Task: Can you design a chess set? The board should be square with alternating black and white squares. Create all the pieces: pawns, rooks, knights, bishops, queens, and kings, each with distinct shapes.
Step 4393:
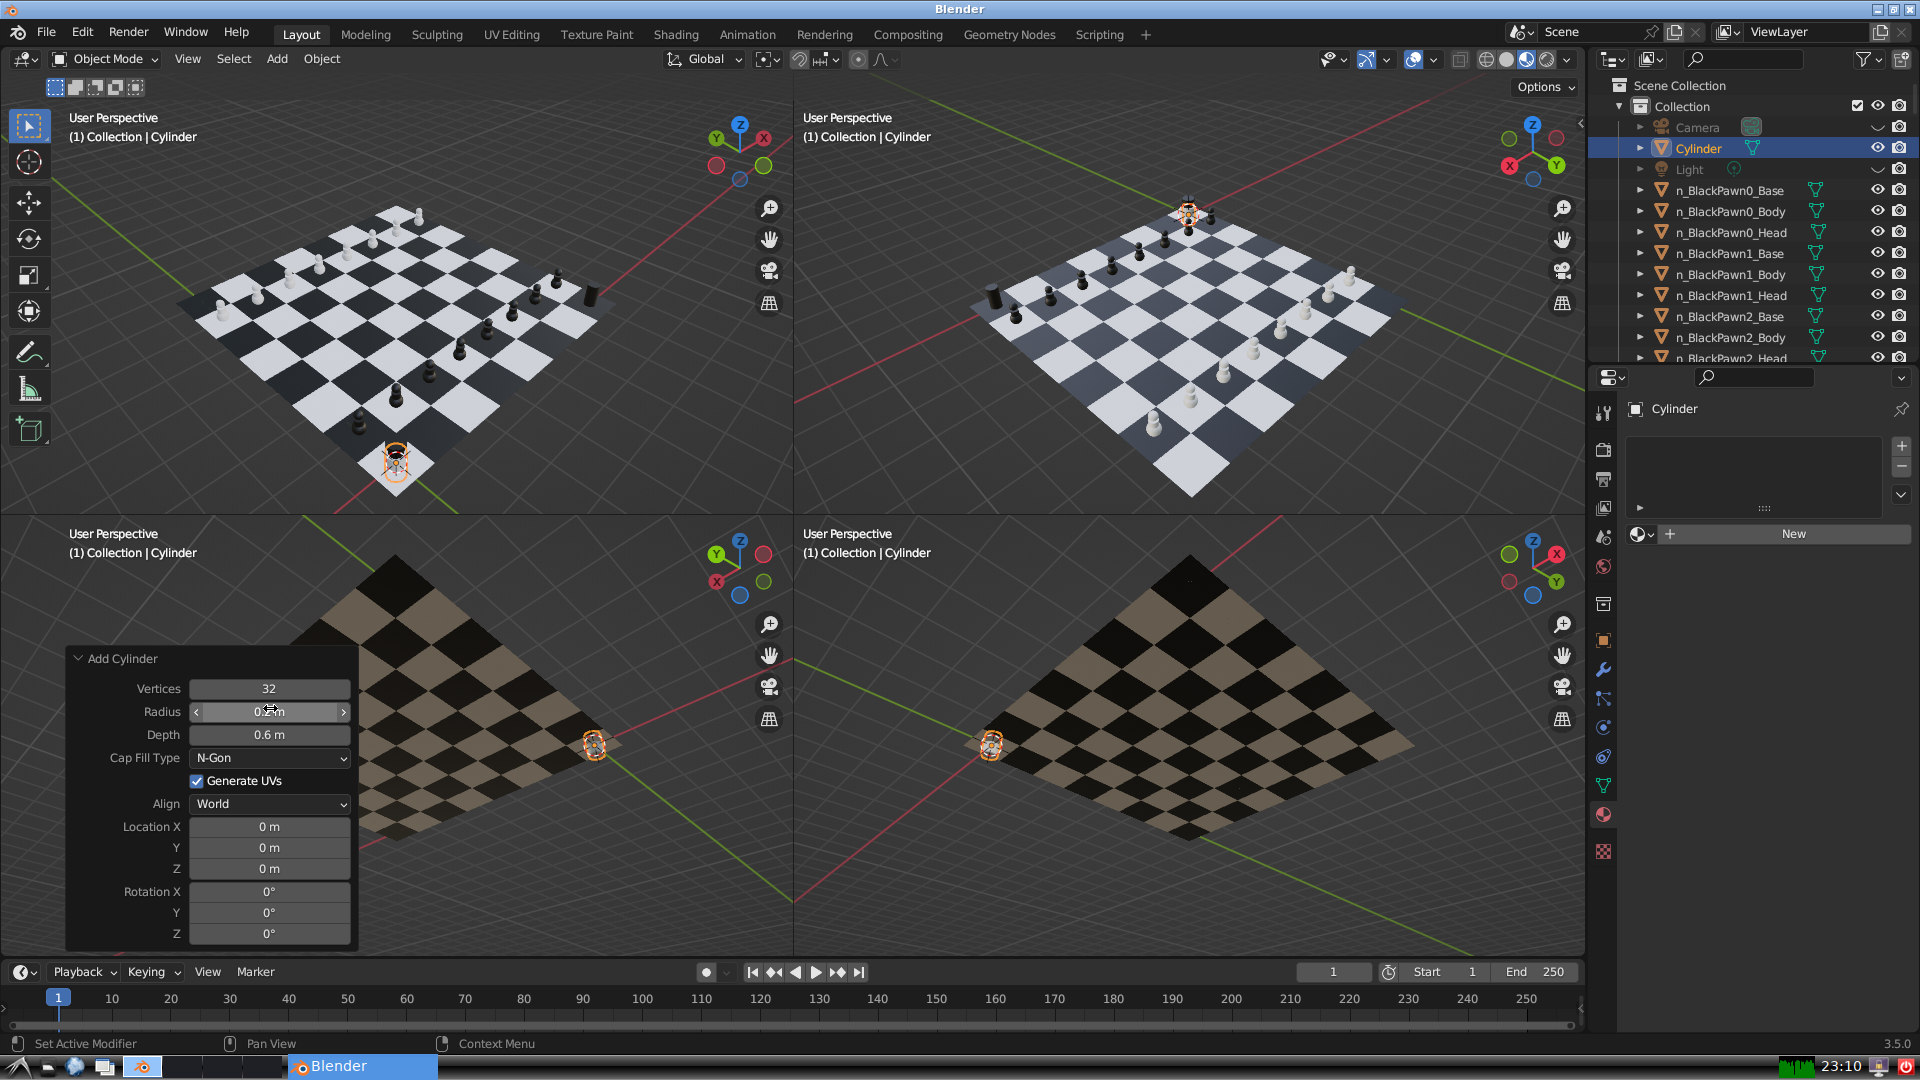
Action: {"mouse_move": [960, 540]}